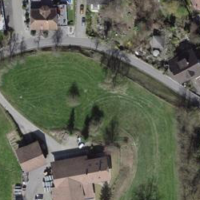
EUNIS habitat code: 53
Species observed at this site:
Neotinea ustulata